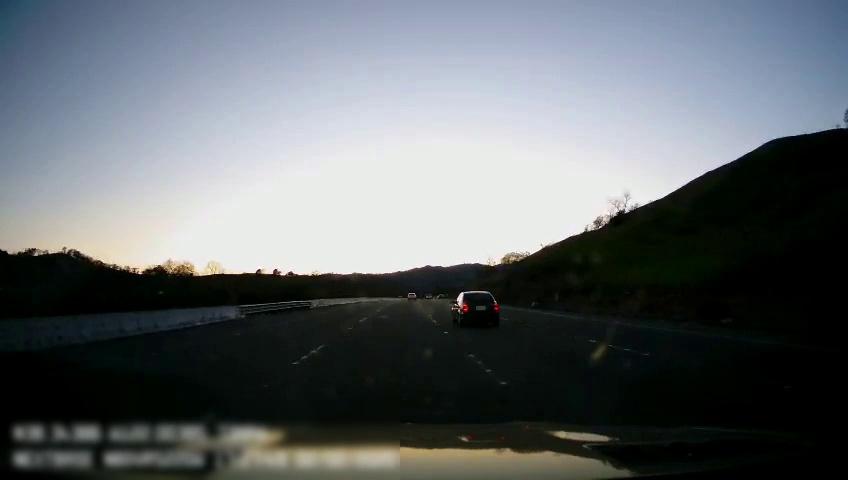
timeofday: Day
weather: Cloudy
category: Drivable Space
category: Vehicles | Car
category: Lanes | Current Lane
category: Lanes | Current Lane
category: Lanes | Alternate Lane
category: Lanes | Alternate Lane